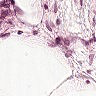
Metastatic tissue present: no